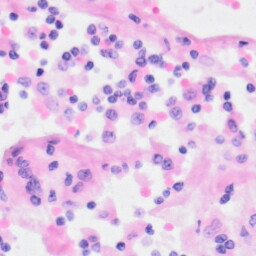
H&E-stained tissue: Kidney